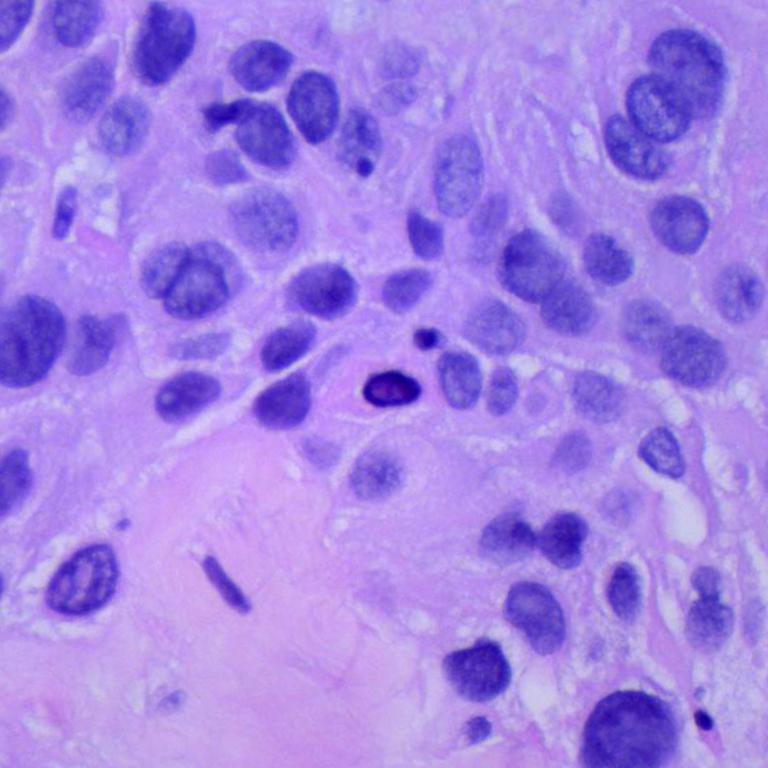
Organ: lung
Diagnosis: squamous carcinomas